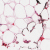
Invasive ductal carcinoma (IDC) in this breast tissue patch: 0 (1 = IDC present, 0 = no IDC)